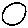
Label: moon